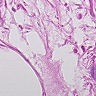
Metastatic tissue present: no